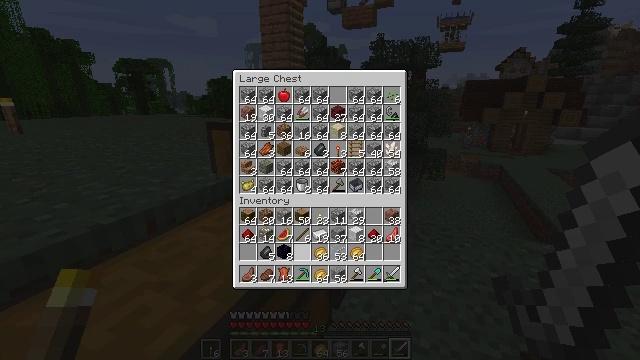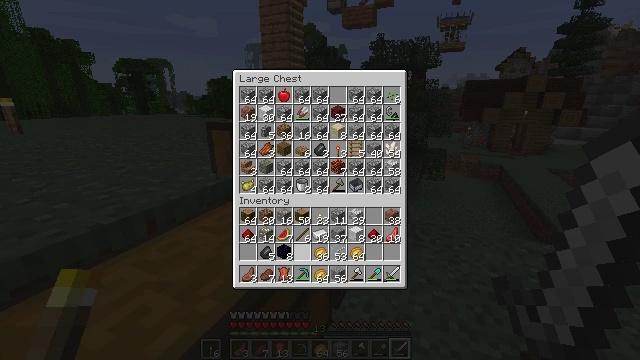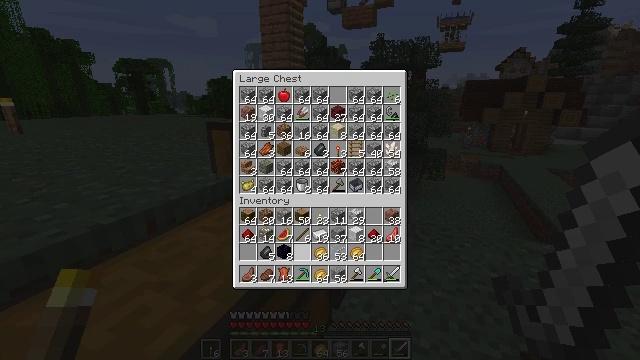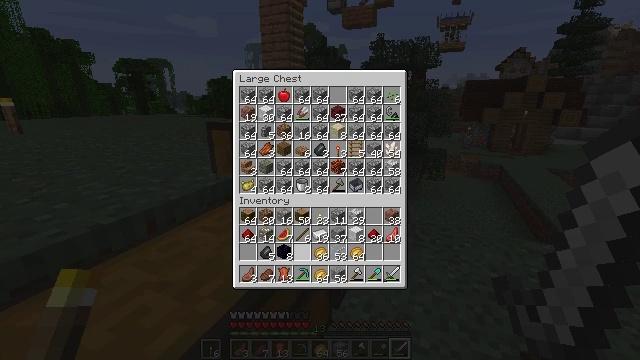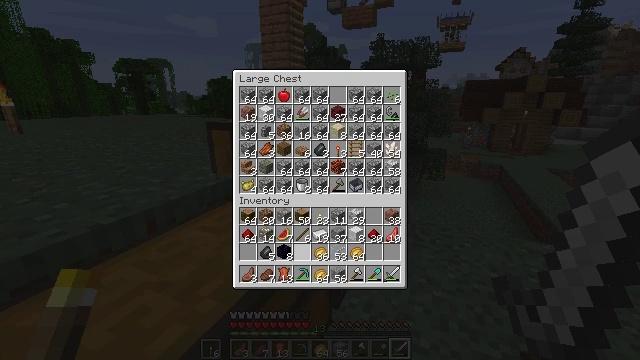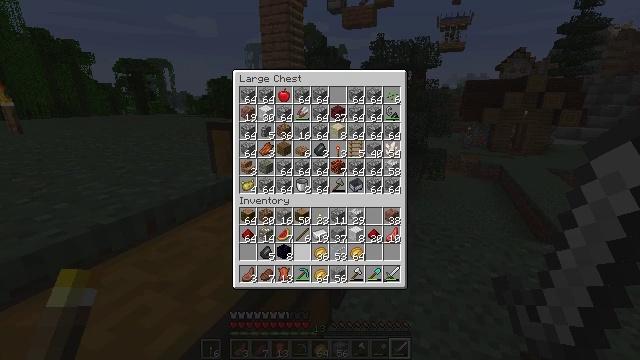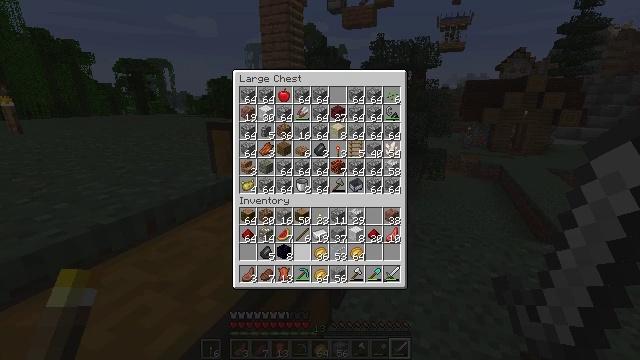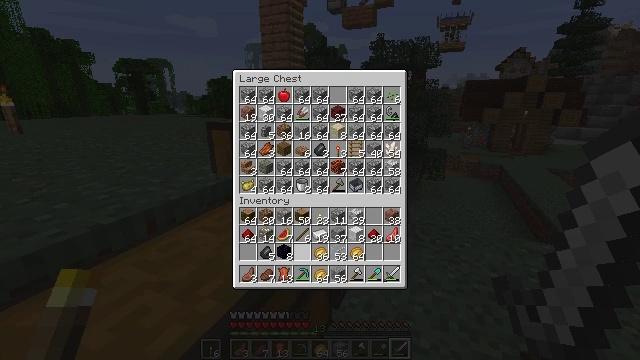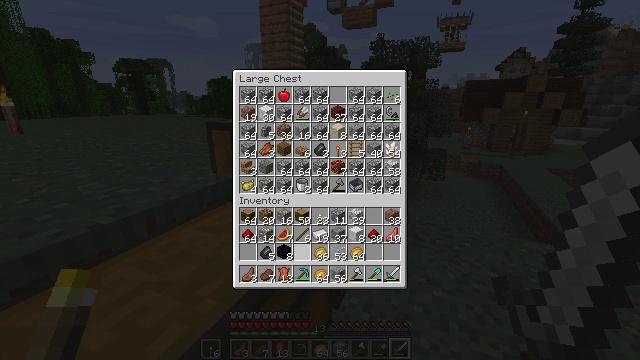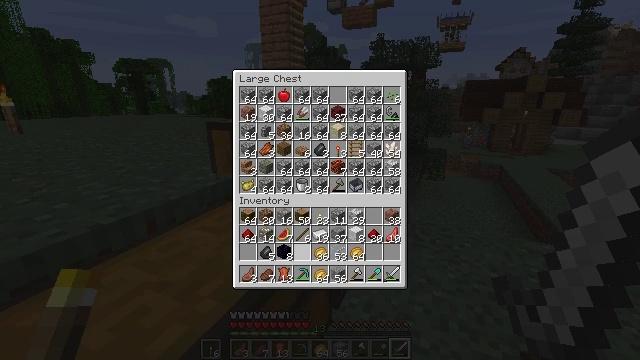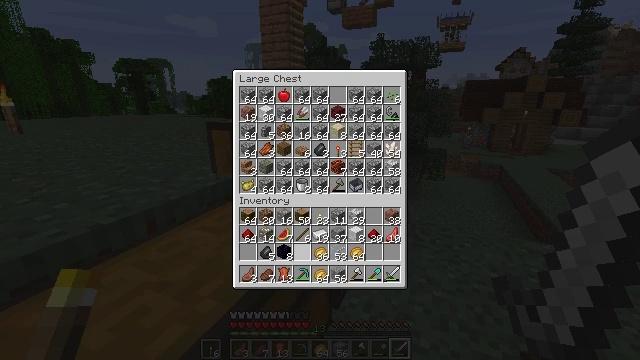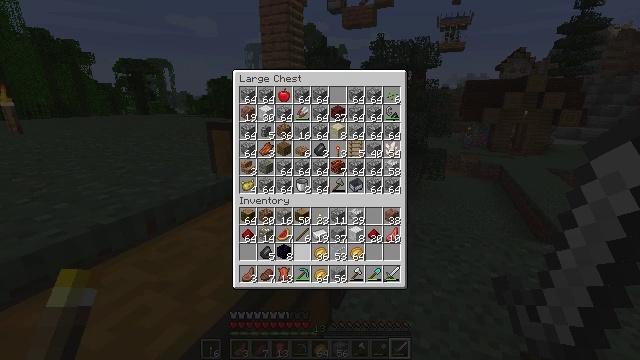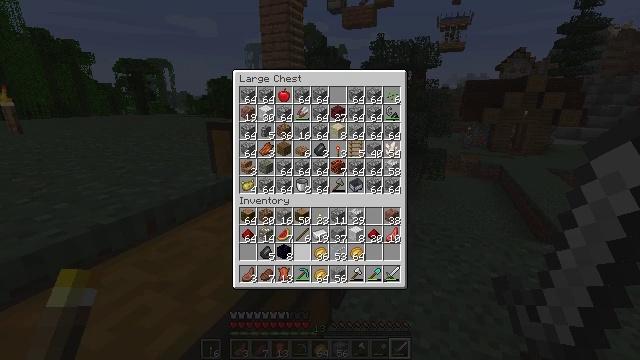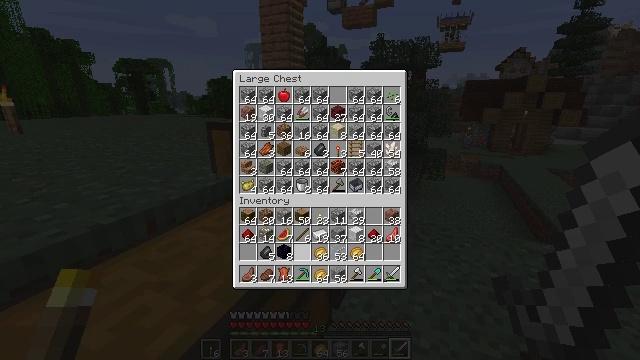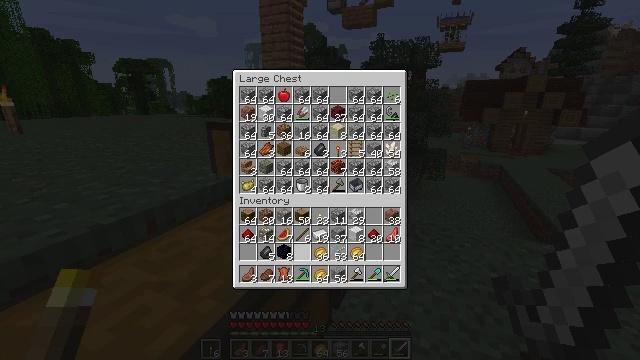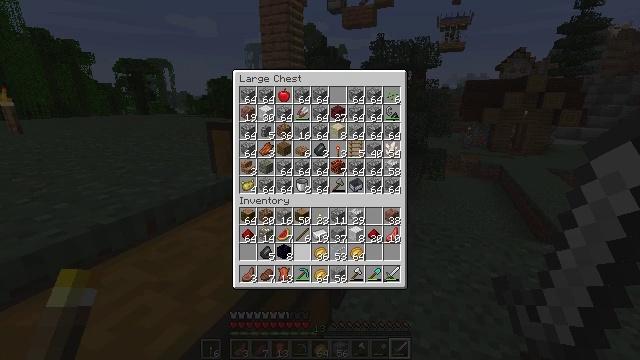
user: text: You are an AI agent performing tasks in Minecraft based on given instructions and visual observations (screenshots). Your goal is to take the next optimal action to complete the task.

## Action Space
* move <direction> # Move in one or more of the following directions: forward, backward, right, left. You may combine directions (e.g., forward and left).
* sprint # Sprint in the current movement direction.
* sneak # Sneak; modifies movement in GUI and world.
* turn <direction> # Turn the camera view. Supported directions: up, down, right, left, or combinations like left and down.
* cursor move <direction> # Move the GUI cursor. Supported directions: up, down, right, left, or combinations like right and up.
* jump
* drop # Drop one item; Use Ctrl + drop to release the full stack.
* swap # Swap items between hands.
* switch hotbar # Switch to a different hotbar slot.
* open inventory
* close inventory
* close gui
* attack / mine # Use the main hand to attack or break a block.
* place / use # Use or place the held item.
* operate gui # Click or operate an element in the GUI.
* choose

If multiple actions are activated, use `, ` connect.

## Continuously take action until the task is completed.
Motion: motion action
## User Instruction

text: Harvest melon from the farm.
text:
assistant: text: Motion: no_op
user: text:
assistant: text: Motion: no_op
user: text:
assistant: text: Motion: no_op
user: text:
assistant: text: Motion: no_op
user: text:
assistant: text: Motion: no_op
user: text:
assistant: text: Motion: no_op
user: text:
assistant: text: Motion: no_op
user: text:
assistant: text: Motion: no_op
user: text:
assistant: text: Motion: no_op
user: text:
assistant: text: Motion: no_op
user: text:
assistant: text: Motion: no_op
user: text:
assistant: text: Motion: no_op
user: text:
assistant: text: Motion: no_op
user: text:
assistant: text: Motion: no_op
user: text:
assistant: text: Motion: no_op
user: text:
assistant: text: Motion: no_op
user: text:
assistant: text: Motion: no_op
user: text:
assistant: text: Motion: no_op
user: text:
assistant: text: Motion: no_op
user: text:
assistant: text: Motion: no_op
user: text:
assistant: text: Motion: no_op
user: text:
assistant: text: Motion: no_op
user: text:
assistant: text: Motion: no_op
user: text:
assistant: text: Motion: no_op
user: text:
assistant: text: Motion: no_op
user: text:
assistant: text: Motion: no_op
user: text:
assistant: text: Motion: no_op
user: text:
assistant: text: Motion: no_op
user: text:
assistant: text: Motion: no_op
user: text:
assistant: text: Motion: no_op